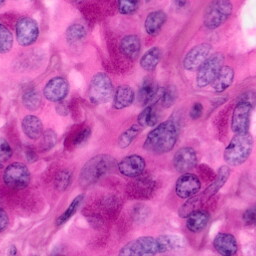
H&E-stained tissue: Pancreatic